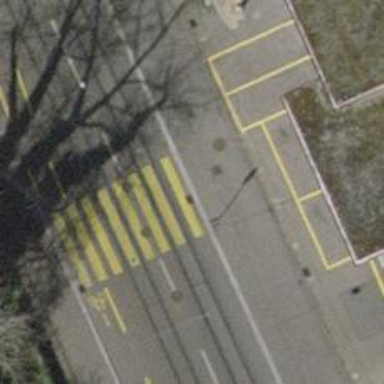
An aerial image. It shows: Kerb serving as barrier.